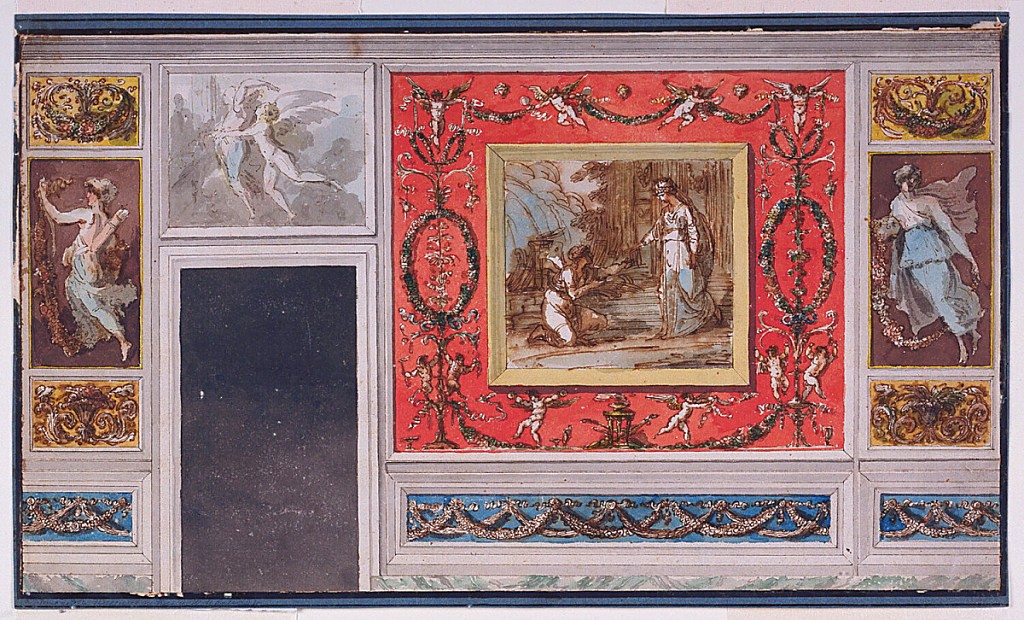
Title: Design for Wall Decoration, Pompeiian Room, Palazzo Altieri, Rome
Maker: Felice Giani, Italian, 1758–1823
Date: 1792
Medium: Pen and brown ink, brush and watercolor, brown wash, traces of graphite on paper, lined with blue paper
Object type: Drawing
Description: A fragment of an extensively decorated wall.The rendering occupies the entire sheet.  Above the space for the door opening is a representation of flying Eros and Psyche.  The lower part of the wall is treated as a dado, having friezes with two intertwined rows of festoons.  The main panel is an imaginary painting of Psyche, having won the favor of the goddess Ceres by arranging in due order the heaps of grain scattered in front of her temple.This panel appears to hang in front of a red panel, decorated with a motif of candelabra at left and right as well as with a motif of festoons with putti and satyrs, above and below.  Other smaller panels, to the left of the door opening and to the right of the main panel, contain images of Eros (left) and Psyche (right).